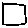
Label: square